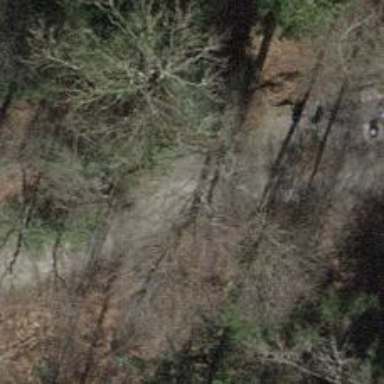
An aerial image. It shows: Gravel track with grade 2 quality.